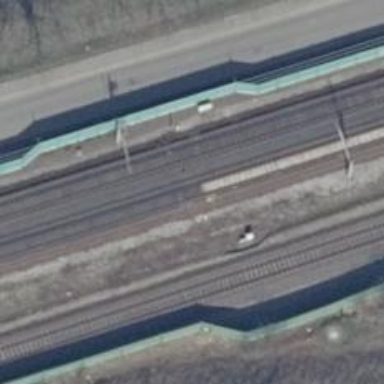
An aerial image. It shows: Rail track with contact line electrification. The track is ballastless.